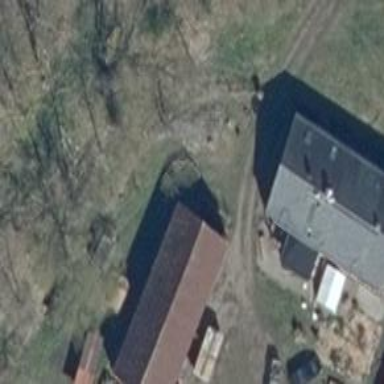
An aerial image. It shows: Simple house.